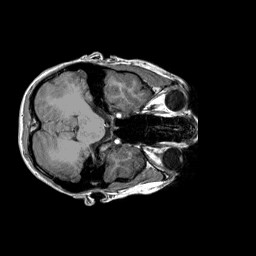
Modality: T1w
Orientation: coronal
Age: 13
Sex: male
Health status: ill